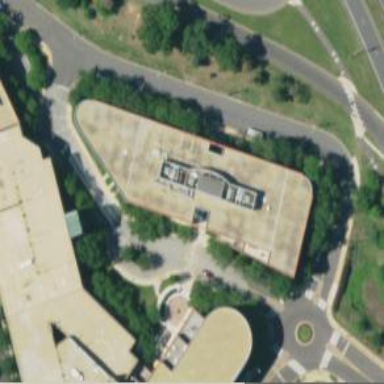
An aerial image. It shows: Healthcare clinic.